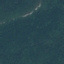
Land use / land cover: Forest